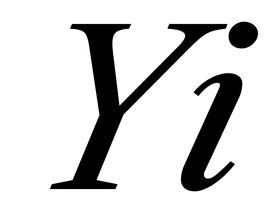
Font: LibreCaslonText-Italic_Italic